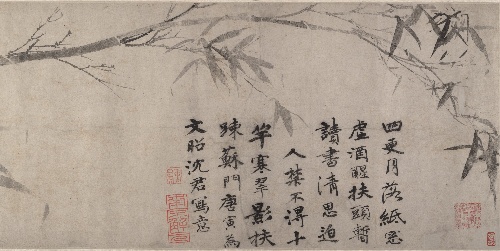
Title: 明  唐寅  墨竹圖  卷|Ink bamboo
Artist: Tang Yin
Artist bio: Chinese, 1470–1524
Date: early 16th century
Object type: Handscroll
Classification: Paintings
Medium: Handscroll; ink on paper
Culture: China
Period: Ming dynasty (1368–1644)
Dimensions: Image: 11 7/16 × 59 1/8 in. (29.1 × 150.2 cm)
Overall with mounting: 11 7/8 in. × 24 ft. 1 9/16 in. (30.2 × 735.5 cm)
Department: Asian Art
Credit line: Bequest of John M. Crawford Jr., 1988
Accession year: 1989
Repository: Metropolitan Museum of Art, New York, NY
Tags: Bamboo